Interaction volume radius: 10 \u00c5
Interaction volume height: 35 \u00c5
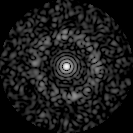
Disorder parameter: 0.8325